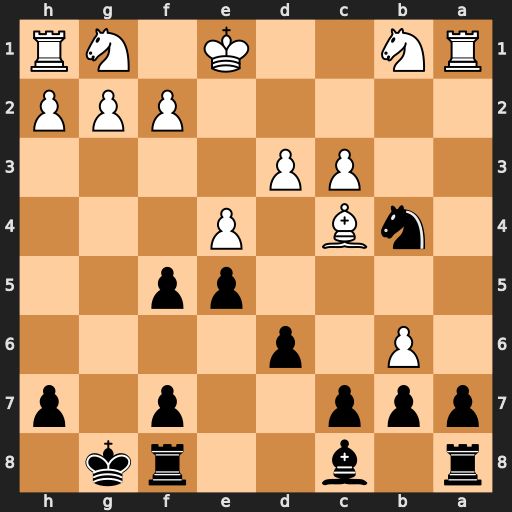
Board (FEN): r1b2rk1/ppp2p1p/1P1p4/4pp2/1nB1P3/2PP4/5PPP/RN2K1NR
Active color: b
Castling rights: KQ
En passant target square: -
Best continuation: Nc2+ Ke2 Nxa1